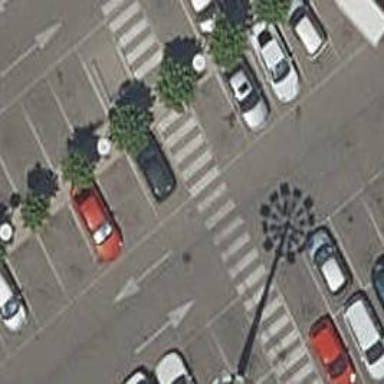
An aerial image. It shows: Marked road crossing.